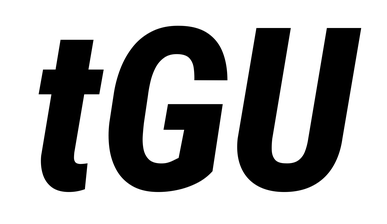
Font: Roboto-Italic_Condensed_ExtraBold_Italic